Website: apple
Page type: account-selection
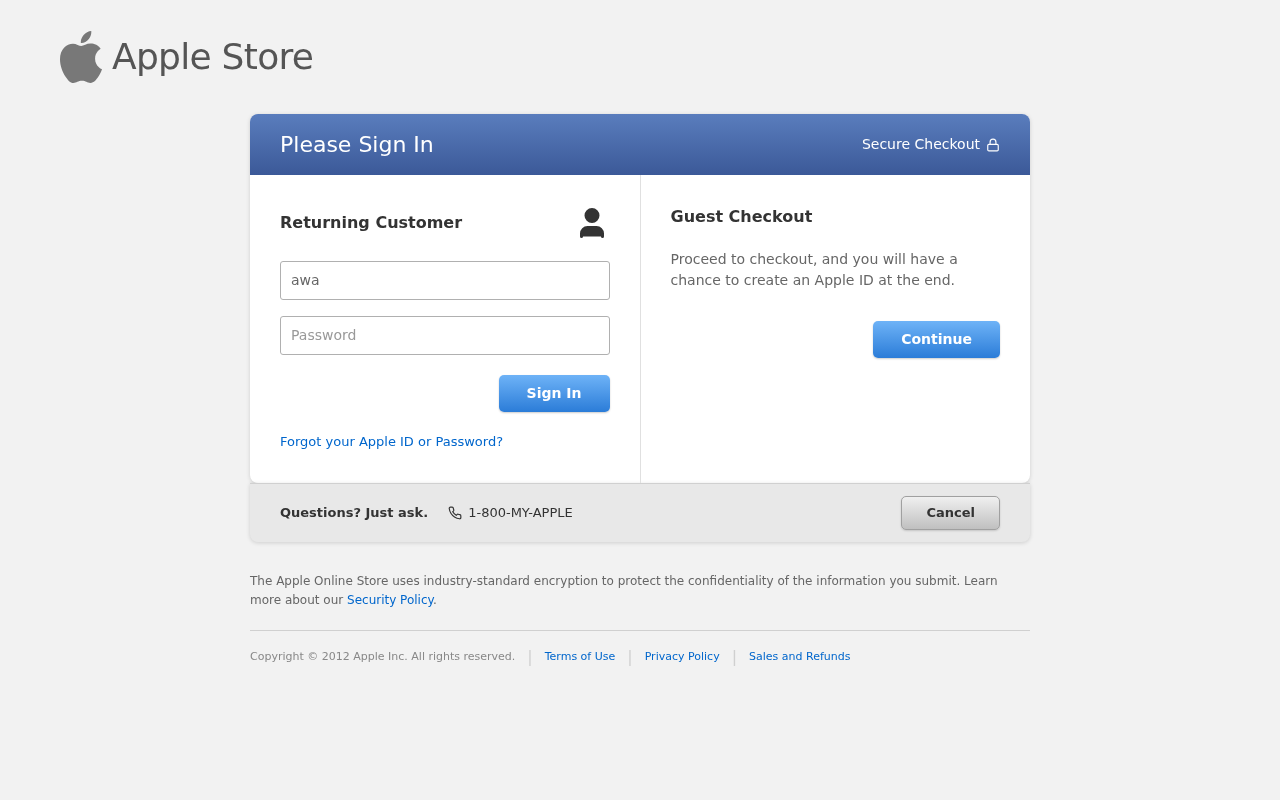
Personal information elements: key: PII_LOGIN_USERNAME
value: awalker43